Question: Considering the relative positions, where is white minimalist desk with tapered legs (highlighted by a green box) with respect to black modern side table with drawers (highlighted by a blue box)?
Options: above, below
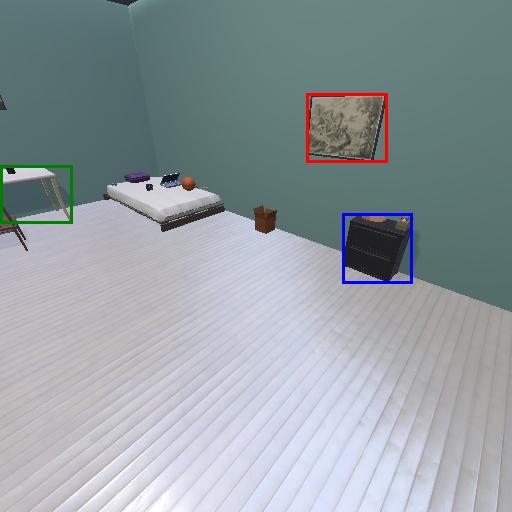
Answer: above